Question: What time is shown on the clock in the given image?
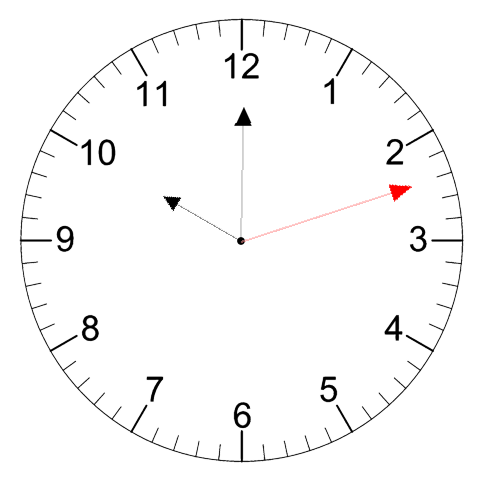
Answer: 10:00:12